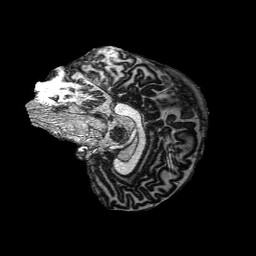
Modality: MP2RAGE
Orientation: sagittal